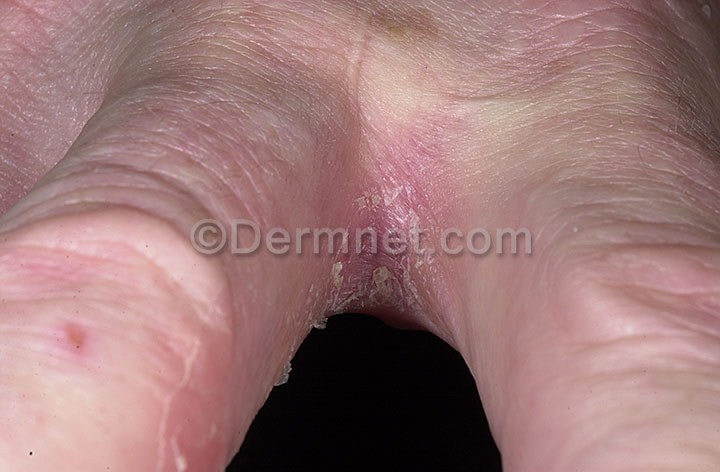
Disease: Tinea Ringworm Candidiasis and other Fungal Infections